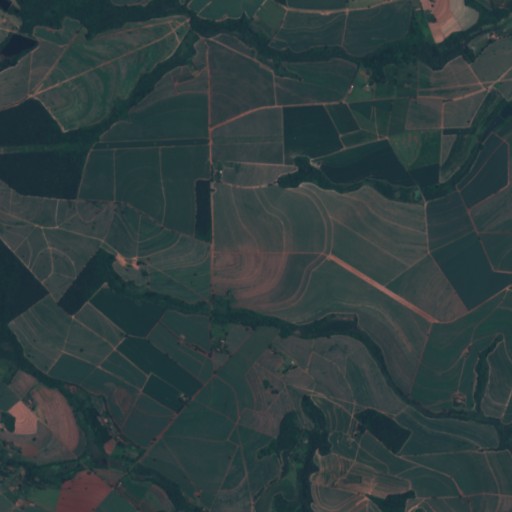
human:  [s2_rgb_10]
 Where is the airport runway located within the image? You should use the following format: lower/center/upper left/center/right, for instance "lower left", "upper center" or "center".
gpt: The airport runway is located in the center right of the image.
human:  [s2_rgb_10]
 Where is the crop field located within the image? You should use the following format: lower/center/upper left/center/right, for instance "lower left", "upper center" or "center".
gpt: The crop field is located in the upper of the image.
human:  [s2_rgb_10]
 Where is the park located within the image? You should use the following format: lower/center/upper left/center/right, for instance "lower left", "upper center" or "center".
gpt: The park is located in the upper left of the image.
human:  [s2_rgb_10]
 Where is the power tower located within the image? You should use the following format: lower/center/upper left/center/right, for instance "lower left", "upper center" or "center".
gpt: The power tower is located in the upper of the image.
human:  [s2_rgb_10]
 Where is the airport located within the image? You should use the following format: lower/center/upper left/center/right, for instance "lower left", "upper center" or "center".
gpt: There is no airport in the image.